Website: walmart
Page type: review-order
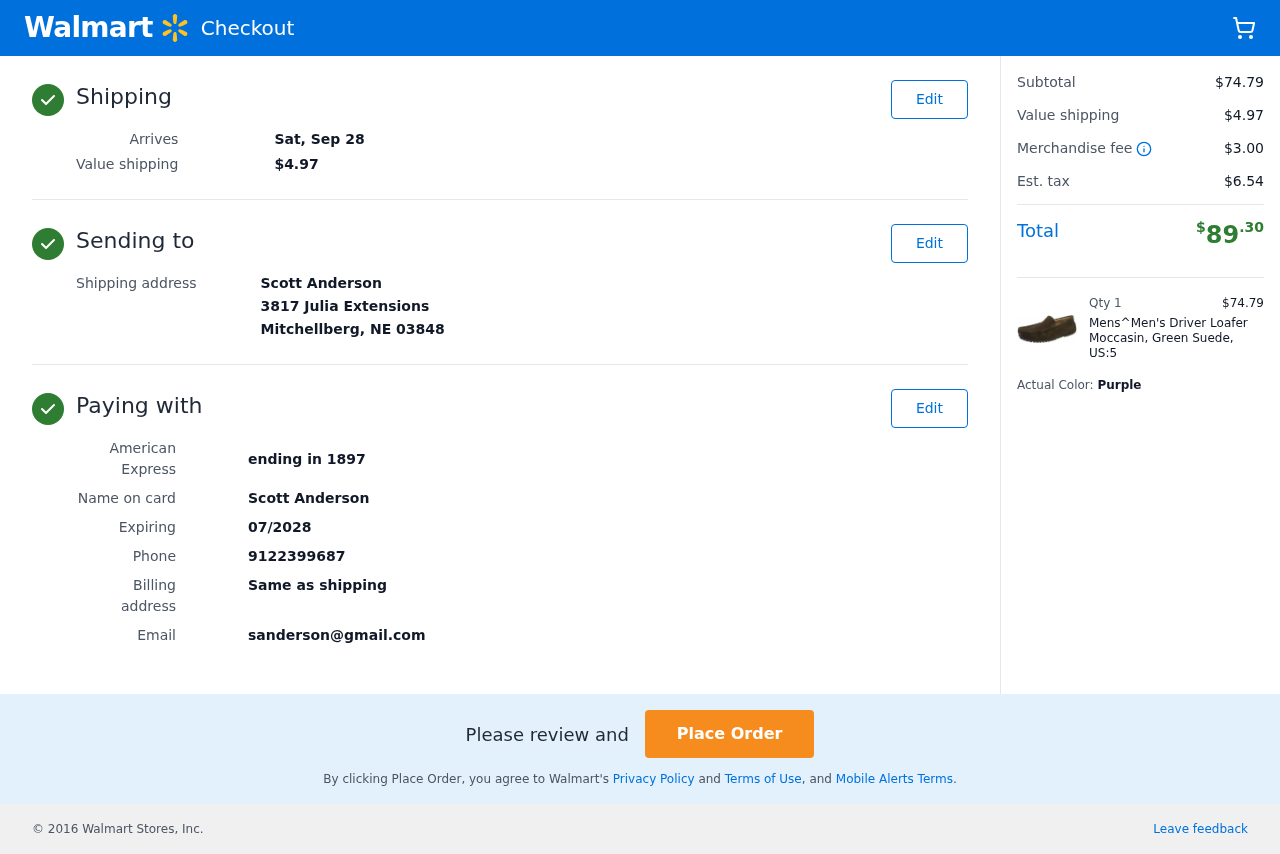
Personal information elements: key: PII_CARD_LAST4
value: ending in 1897
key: PII_CARD_TYPE
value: American Express
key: PII_CITY_STATE_ZIP
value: Mitchellberg, NE 03848
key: PII_EMAIL
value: sanderson@gmail.com
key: PII_FULLNAME
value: Scott Anderson
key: PII_PHONE
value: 9122399687
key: PII_STREET
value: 3817 Julia Extensions
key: PII_FULLNAME2
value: Scott Anderson
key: PII_CARD_EXPIRY
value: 07/2028
Product elements: key: PRODUCT1_NAME
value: Mens^Men's Driver Loafer Moccasin, Green Suede, US:5
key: PRODUCT1_PRICE
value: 74.79
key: PRODUCT1_QUANTITY
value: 1
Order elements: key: ORDER_DELIVERY_DATE
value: Sat, Sep 28
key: ORDER_SHIPPING_COST
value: $4.97
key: ORDER_SUBTOTAL
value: $74.79
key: ORDER_MERCHANDISE_FEE
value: $3.00
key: ORDER_TAX
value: $6.54
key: ORDER_TOTAL
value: $89.30